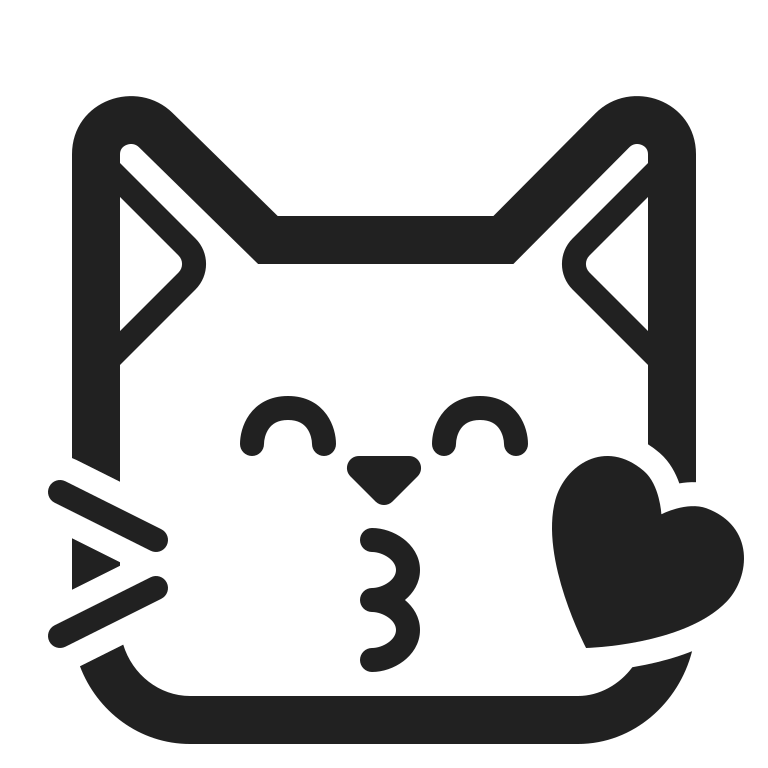
kissing cat high contrast